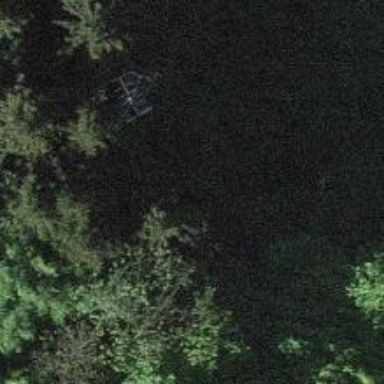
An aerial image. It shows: Bench for seating.